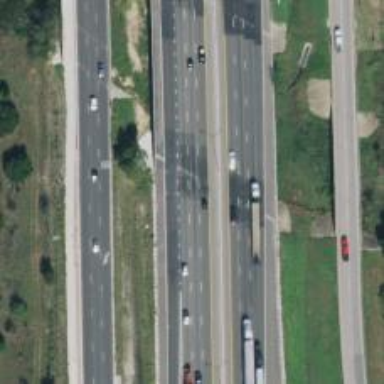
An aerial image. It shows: Motorway junction.